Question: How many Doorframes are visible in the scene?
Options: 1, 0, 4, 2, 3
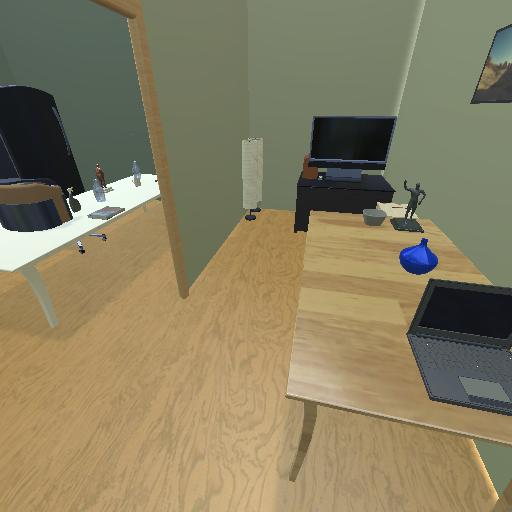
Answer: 1